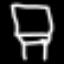
Label: chair